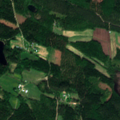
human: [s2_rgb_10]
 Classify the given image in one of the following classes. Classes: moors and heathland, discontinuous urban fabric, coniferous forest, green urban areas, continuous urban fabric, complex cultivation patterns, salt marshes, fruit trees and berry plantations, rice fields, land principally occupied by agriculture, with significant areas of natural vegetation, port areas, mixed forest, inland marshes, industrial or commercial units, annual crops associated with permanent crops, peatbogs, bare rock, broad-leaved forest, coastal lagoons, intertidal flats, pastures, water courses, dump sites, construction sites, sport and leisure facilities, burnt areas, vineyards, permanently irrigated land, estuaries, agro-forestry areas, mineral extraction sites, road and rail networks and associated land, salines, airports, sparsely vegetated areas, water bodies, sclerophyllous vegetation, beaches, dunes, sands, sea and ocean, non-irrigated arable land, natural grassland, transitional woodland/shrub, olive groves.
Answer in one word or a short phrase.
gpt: land principally occupied by agriculture, with significant areas of natural vegetation, mixed forest, water bodies